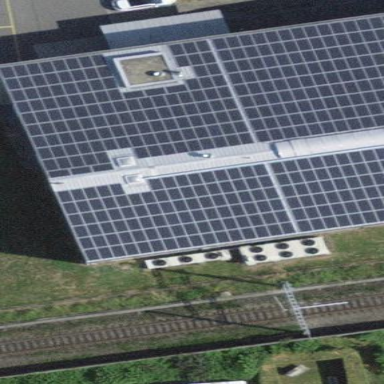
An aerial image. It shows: Solar power generator.